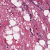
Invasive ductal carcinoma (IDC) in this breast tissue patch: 1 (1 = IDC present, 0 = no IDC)